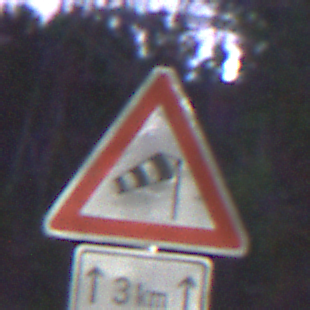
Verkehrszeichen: SeitenwindVonRechts
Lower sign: LaengeEinerStrecke2
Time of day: Night
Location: Outdoor (Suburban)
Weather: PartlyCloudy
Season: NotSpecified
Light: Artificial